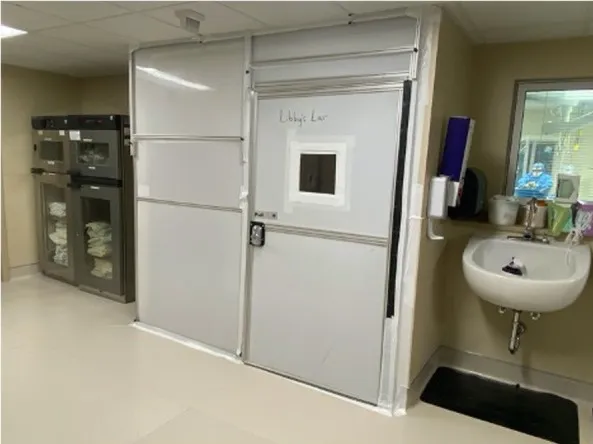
Containment Room. External view of containment room emergently constructed by Hospital Plant Operations to separate the hallway outside of the operating room from the operating room. The inner chamber (approx. 1 x 3 meters wide by length) allowed for passage of supplies into the operating room without directly exposing the external area to the internal operating room. Only one door was allowed to be open at a time and a small table was placed inside to place objects needed by the surgical Team. Dry erase boards were used to communicate via the window.
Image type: radiology (x_ray)